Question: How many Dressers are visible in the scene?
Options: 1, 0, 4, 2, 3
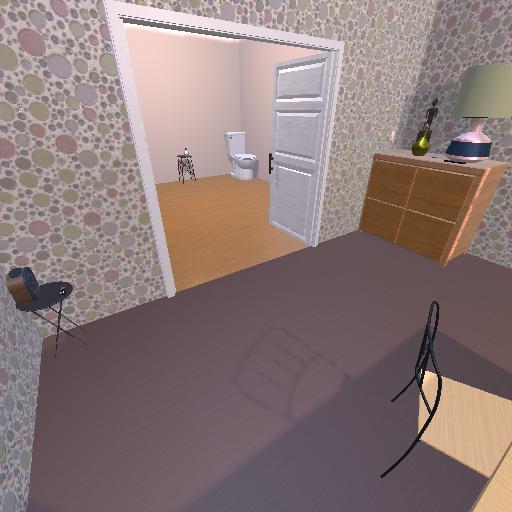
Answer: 1